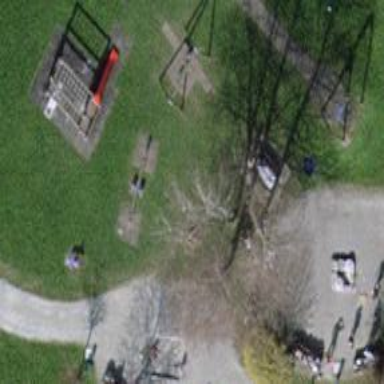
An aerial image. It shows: Playground with springy equipment.